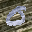
Label: 0